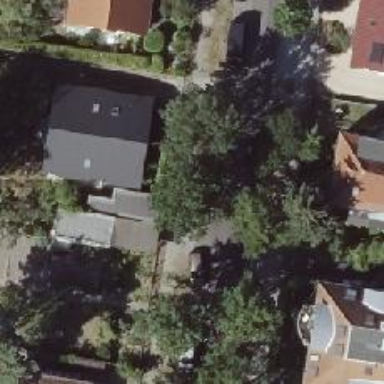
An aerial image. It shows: Avenue lined with deciduous broadleaved trees.